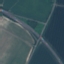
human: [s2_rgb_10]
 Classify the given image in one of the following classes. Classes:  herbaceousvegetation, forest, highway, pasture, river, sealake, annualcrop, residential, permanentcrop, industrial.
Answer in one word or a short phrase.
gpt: Highway